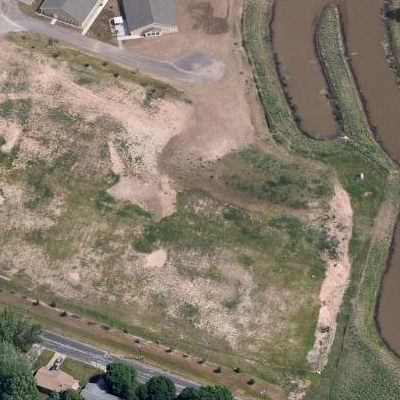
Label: aGrass